Question: I have a structure like this.
'''
<div id="ContentPlaceHolder2_div_Menu" class="bottom-link">
<ul class='forlasttooltip'>
<li>
<div class='orange-button divm'>
3G/GPRS</div>
<div class='tooltip'>
<div class='tooltipinner'>
<ul>
<li class='li' rel='#yesno'><a href='my.aspx' rel='#overlay'>How to configure GPRS?</a>
</li>
<li class='li' rel='#yesno'><a href='test.aspx' rel='#overlay'>How to Browse Internet?</a>
</li>
<li class='li' rel='#yesno'><a href='test1.aspx' rel='#overlay'>How to select 3G Network?</a></li></ul>
</div>
</div>
</li>
<li>
<div class='orange-button divm'>
Email</div>
<div class='tooltip'>
<div class='tooltipinner'>
<ul>
<li class='li' rel='#yesno'><a href='' rel='#overlay'>How To Configure Email?</a>
</li>
<li class='li' rel='#yesno'><a href='' rel='#overlay'>Exchange Mail Configuration</a></li></ul>
</div>
</div>
</li>
<li>
<div class='orange-button divm'>
MMS</div>
<div class='tooltip'>
<div class='tooltipinner'>
<ul>
<li class='li' rel='#yesno'><a href='' rel='#overlay'>How to Send MMS?</a></li></ul>
</div>
</div>
</li>
<li>
<div class='orange-button-d divm'>
Speed<br />
Issue</div>
<div class='tooltip'>
<div class='tooltipinner'>
<ul>
<li class='li' rel='#yesno'><a href='tet.aspx'
rel='#overlay'>How to clear cache and cookies?</a></li></ul>
</div>
</div>
</li>
</ul>
</div>
'''
I want to open the 'div' with class 'tooltip' when user mouse over the 'div' with class 'divm'.
It's like menu opening above the div.
Earlier I was using 'tooltip' of 'flowplayer' which is not available now.
As below

Thanks.
## Edit
I have created a fidle <URL>
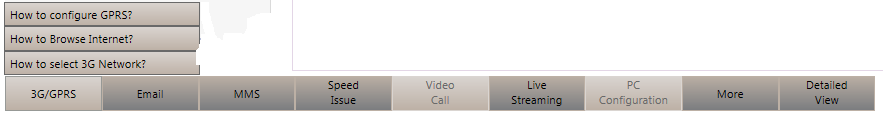
Answer: <URL>
This is more of a CSS question. I updated the CSS so that it will work as you like, but you may need to have more tweaks -- your original code was not working perfectly either.
Essentially, the menu items that contain the submenu should have 'position: relative' and 'overflow: visible'. Then, the submenu (tooltip) needs 'position: absolute' and 'bottom: 100%', which will position it with its bottom affixed tot he top of its relative parent (i.e. '.bottom-link').
Even though the animation is using '.slideDown', it will still appear to animate upwards.